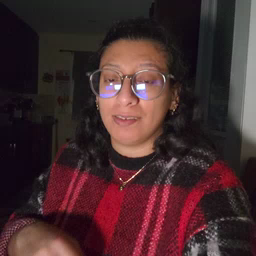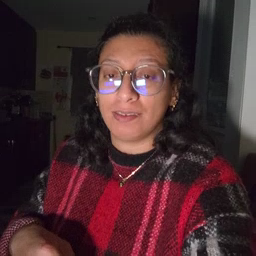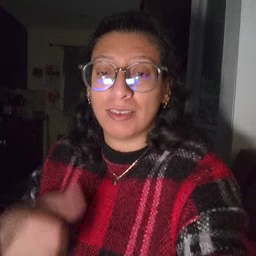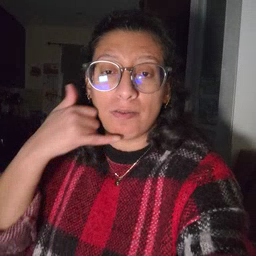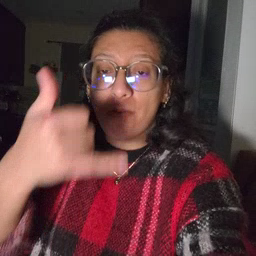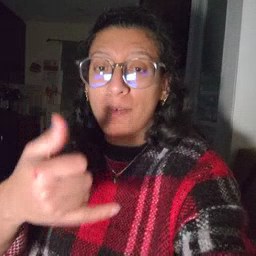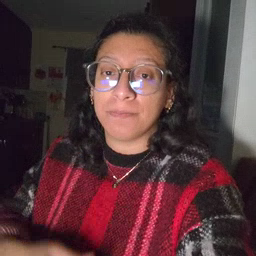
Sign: callonphone